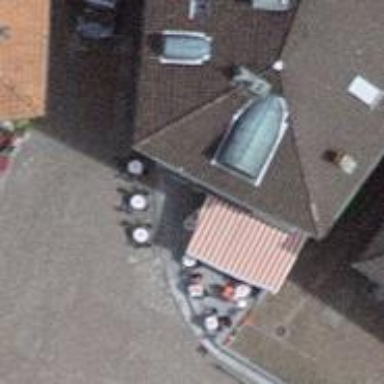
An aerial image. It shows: Bar.